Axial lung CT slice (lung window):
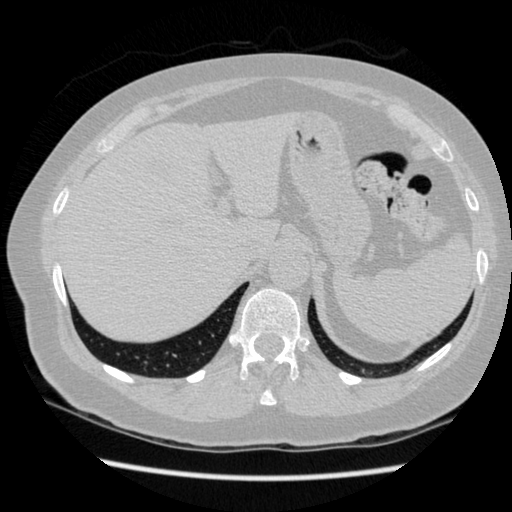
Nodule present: no